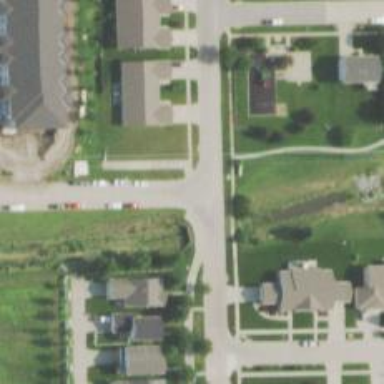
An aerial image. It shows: Residential road with sidewalk on the left.